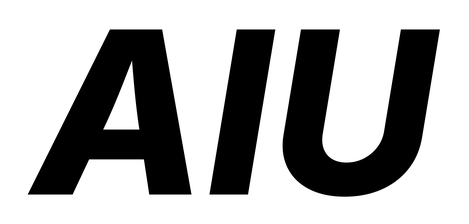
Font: Inter-Italic_ExtraBold_Italic